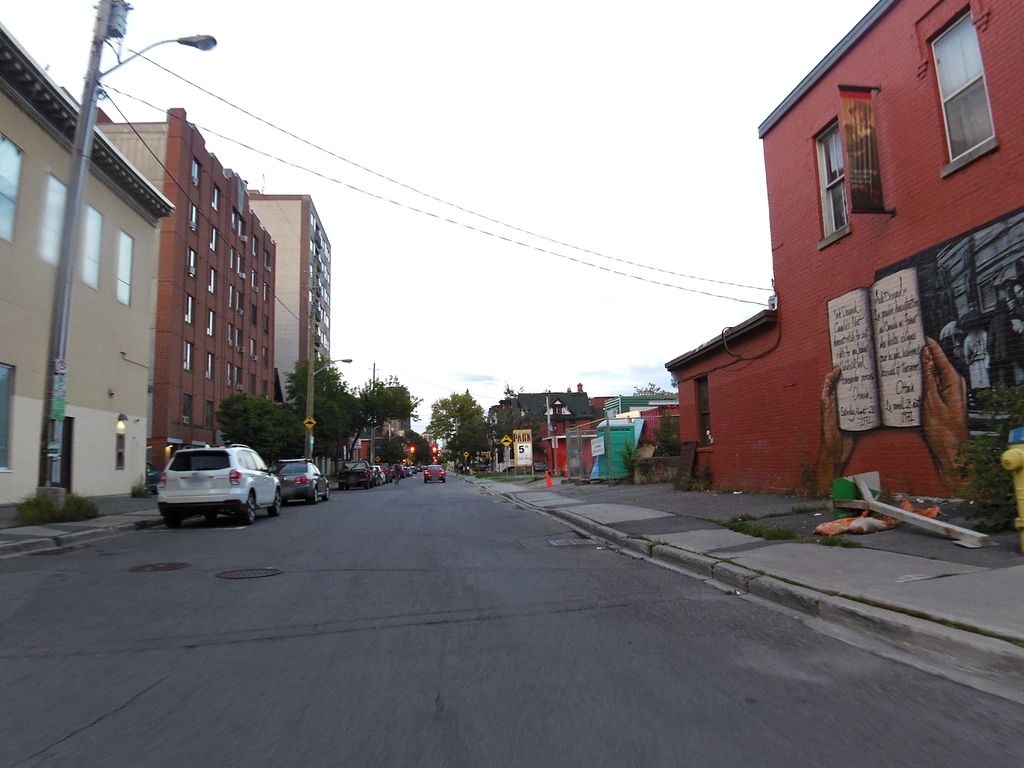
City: ottawa-gatineau